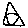
Label: triangle